Milling tool wear sample.
Tool blade image: 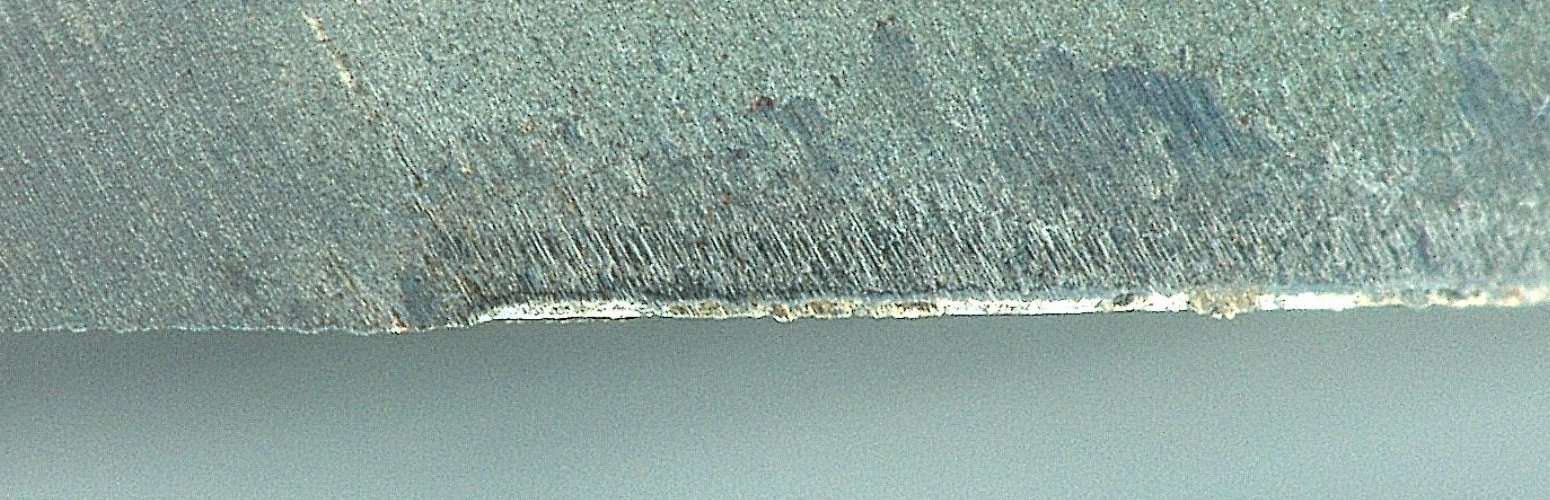
Chip image: 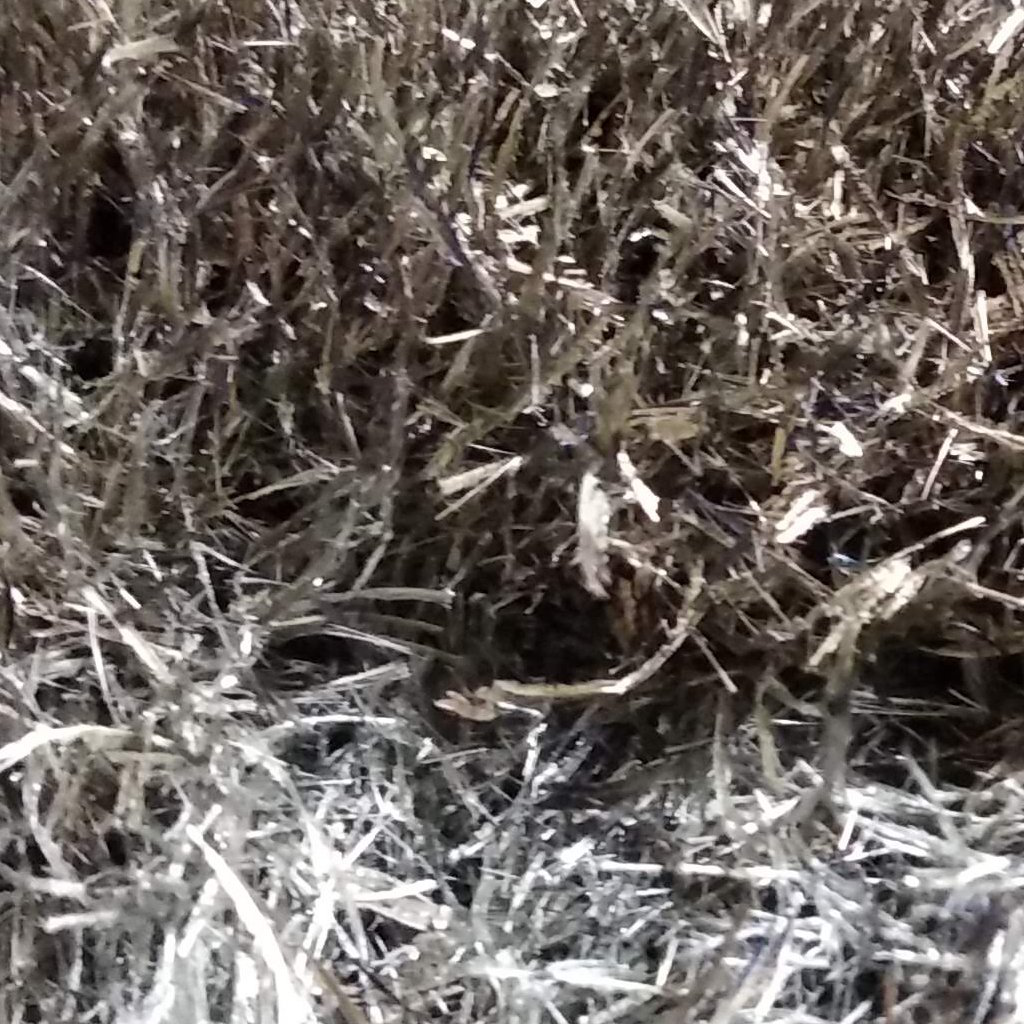
Workpiece image: 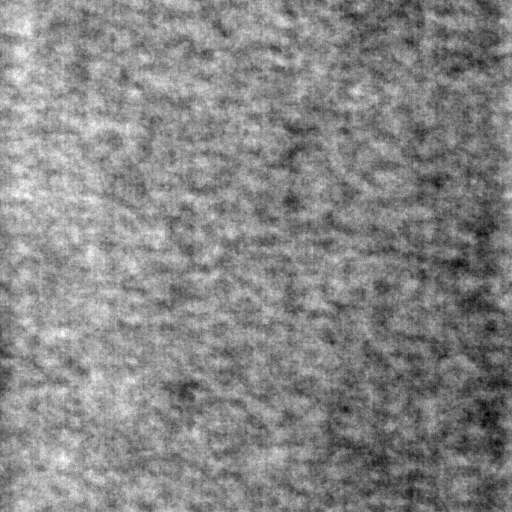
Tool wear state: sharp
Gaps: 7.48
Flank wear: 66.97
Overhang: 14.91
Force-signal Mel-spectrograms (X, Y, Z axes): 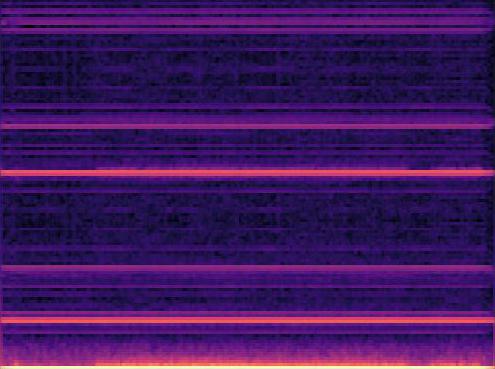 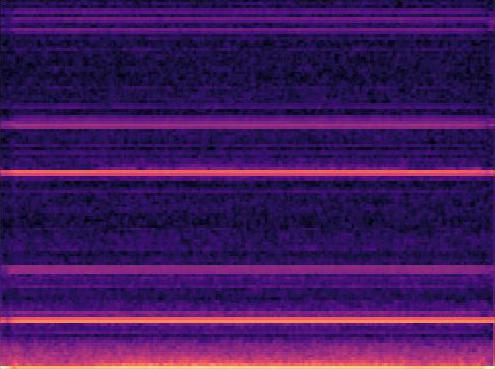 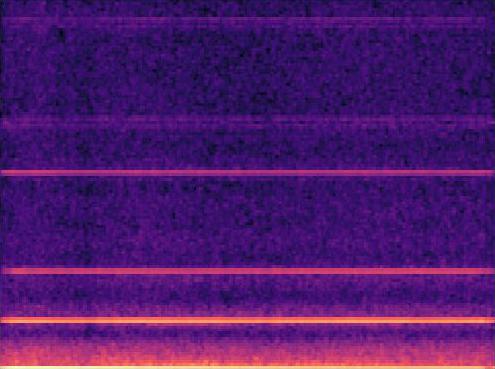
Force-signal scalograms (X, Y, Z axes): 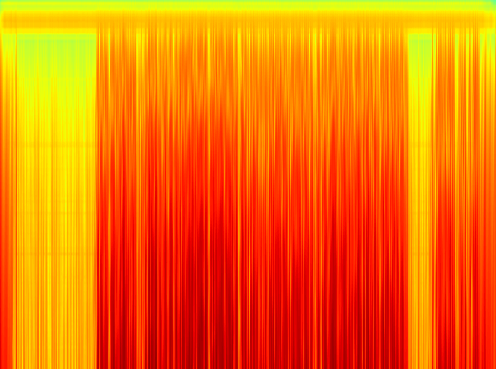 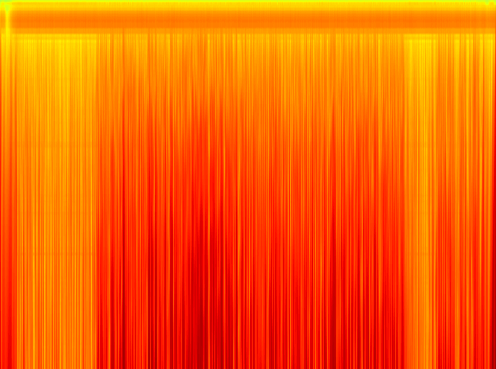 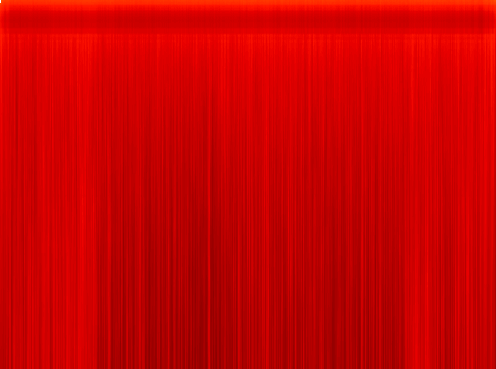
Force phase: steady_state_stabilization_wear